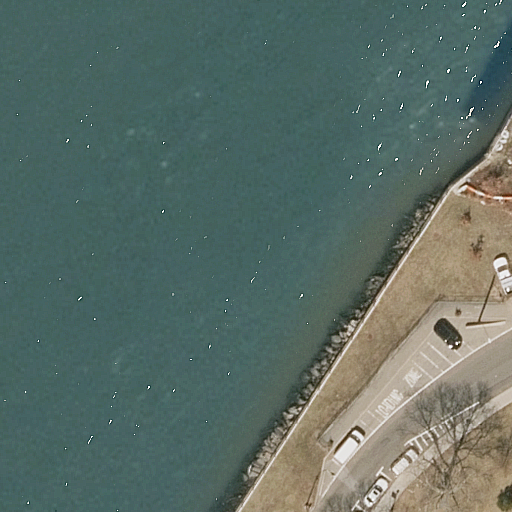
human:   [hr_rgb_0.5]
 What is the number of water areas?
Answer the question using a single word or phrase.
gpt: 1

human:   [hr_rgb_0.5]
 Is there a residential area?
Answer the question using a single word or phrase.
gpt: yes

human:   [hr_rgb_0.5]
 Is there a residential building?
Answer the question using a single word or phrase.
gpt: no

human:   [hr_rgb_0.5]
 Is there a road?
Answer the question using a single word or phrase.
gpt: yes

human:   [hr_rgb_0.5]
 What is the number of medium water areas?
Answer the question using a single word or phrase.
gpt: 0

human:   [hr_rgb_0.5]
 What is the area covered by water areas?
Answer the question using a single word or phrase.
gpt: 8297m2

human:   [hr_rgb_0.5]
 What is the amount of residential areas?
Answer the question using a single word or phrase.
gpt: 1

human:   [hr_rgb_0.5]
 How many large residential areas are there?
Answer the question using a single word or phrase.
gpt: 1

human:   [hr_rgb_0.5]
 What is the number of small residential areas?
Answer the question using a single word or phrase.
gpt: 0

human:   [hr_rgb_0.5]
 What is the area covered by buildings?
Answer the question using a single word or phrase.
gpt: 0m2

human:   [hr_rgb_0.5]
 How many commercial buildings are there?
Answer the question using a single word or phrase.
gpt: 0

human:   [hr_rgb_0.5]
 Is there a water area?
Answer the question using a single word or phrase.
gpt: yes

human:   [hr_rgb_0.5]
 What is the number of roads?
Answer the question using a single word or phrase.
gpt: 1

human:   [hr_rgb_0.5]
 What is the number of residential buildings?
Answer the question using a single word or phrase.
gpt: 0

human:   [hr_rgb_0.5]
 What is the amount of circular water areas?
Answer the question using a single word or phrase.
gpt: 0

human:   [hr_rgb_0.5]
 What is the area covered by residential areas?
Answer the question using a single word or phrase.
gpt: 10623m2

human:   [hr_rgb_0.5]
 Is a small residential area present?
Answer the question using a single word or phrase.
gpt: no

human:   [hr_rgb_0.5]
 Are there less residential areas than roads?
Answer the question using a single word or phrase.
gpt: no

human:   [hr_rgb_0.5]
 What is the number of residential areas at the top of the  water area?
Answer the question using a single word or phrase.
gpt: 0

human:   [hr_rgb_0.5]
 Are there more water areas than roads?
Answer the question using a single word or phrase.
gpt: no

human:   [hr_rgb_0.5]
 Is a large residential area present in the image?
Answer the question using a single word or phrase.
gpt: yes

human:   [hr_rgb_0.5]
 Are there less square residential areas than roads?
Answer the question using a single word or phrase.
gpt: yes

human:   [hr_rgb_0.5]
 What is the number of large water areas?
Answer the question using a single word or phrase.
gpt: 1

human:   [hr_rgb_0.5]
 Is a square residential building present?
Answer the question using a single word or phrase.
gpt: no

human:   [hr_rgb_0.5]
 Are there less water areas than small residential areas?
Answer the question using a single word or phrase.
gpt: no

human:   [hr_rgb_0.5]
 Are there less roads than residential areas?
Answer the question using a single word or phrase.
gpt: no

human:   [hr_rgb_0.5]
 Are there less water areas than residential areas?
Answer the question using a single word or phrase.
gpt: no

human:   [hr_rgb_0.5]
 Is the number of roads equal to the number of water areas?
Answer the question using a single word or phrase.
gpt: yes

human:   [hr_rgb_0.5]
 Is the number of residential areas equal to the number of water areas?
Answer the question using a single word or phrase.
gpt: yes

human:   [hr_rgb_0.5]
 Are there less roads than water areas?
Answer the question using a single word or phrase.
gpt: no

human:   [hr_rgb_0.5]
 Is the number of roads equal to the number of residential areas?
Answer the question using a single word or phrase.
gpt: yes

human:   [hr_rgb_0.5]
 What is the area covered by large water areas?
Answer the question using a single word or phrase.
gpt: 8297m2

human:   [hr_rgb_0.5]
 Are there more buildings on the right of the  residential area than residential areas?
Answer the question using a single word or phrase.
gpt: no

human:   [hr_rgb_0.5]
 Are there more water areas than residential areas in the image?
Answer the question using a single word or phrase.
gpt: no

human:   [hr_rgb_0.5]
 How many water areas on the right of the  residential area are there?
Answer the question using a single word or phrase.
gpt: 0

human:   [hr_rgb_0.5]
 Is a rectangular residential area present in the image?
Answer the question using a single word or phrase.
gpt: yes

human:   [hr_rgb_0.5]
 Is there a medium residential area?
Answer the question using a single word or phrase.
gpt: no

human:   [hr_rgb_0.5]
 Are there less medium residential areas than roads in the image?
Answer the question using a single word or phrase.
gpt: yes

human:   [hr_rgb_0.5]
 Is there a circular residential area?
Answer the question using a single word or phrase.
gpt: no

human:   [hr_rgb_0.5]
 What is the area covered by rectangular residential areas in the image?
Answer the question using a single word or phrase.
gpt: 10623m2

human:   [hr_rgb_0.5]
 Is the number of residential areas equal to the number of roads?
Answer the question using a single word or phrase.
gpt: yes

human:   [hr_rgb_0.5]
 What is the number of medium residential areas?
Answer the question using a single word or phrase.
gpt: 0

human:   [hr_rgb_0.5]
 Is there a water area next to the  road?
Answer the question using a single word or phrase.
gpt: yes

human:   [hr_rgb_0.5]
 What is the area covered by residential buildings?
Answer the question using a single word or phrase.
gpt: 0m2

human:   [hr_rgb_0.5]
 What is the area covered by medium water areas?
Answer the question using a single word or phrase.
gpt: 0m2

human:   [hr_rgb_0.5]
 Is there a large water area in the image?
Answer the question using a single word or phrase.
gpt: yes

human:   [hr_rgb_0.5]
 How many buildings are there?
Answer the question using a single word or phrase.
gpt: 0

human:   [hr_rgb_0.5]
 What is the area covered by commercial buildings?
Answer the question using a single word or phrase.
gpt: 0m2

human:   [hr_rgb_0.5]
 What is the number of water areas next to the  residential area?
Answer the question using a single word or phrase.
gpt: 1

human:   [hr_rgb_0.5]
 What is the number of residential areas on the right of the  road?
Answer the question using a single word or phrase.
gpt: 1

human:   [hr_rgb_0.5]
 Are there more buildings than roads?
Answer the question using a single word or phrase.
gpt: no

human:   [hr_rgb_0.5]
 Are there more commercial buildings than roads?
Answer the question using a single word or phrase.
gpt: no

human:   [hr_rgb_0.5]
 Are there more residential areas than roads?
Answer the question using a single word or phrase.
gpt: no

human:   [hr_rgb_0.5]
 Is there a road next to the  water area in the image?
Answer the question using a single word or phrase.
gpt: yes

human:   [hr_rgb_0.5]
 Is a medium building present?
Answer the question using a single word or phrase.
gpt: no

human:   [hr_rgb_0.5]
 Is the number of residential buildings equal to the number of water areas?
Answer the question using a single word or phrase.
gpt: no

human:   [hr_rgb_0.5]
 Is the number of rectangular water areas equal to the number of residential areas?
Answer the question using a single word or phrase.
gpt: yes

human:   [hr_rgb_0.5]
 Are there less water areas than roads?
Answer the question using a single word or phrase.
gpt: no

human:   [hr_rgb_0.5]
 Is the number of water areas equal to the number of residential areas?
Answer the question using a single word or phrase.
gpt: yes

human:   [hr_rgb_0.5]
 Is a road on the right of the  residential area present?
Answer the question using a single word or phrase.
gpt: no

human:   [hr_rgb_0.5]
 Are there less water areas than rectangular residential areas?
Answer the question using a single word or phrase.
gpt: no

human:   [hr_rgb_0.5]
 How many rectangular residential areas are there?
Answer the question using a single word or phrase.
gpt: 1

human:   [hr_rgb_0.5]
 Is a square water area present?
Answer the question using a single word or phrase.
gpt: no

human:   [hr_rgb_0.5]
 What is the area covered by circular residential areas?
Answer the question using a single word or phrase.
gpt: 0m2